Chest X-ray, AP view. Patient: 52 years old, sex M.
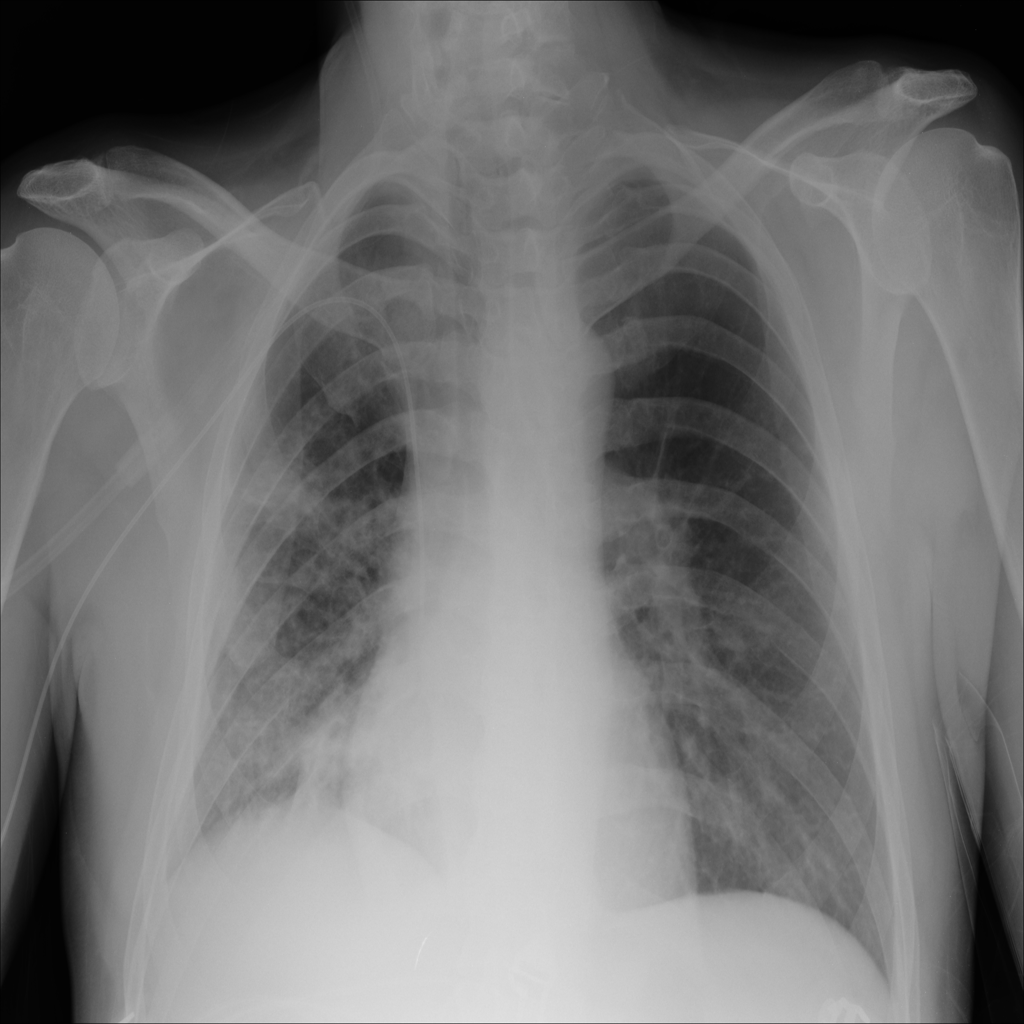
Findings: No Finding